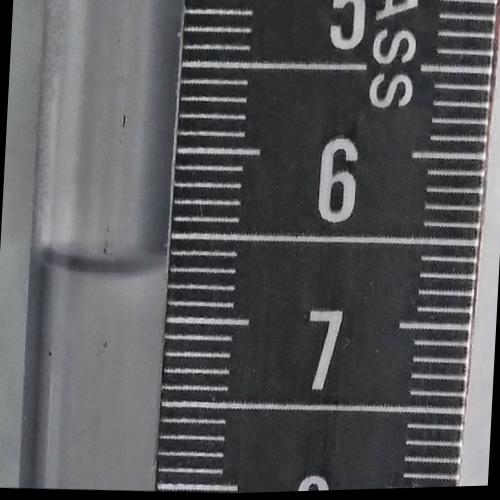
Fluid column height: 6.7 cm